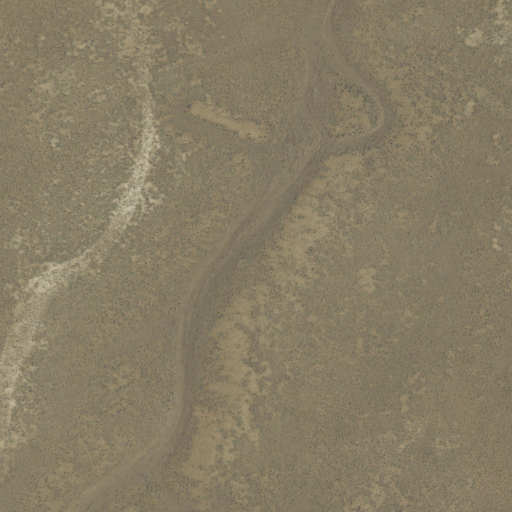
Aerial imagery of valley in New Mexico named Goat Tank Canyon containing shrub and grassland